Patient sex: F
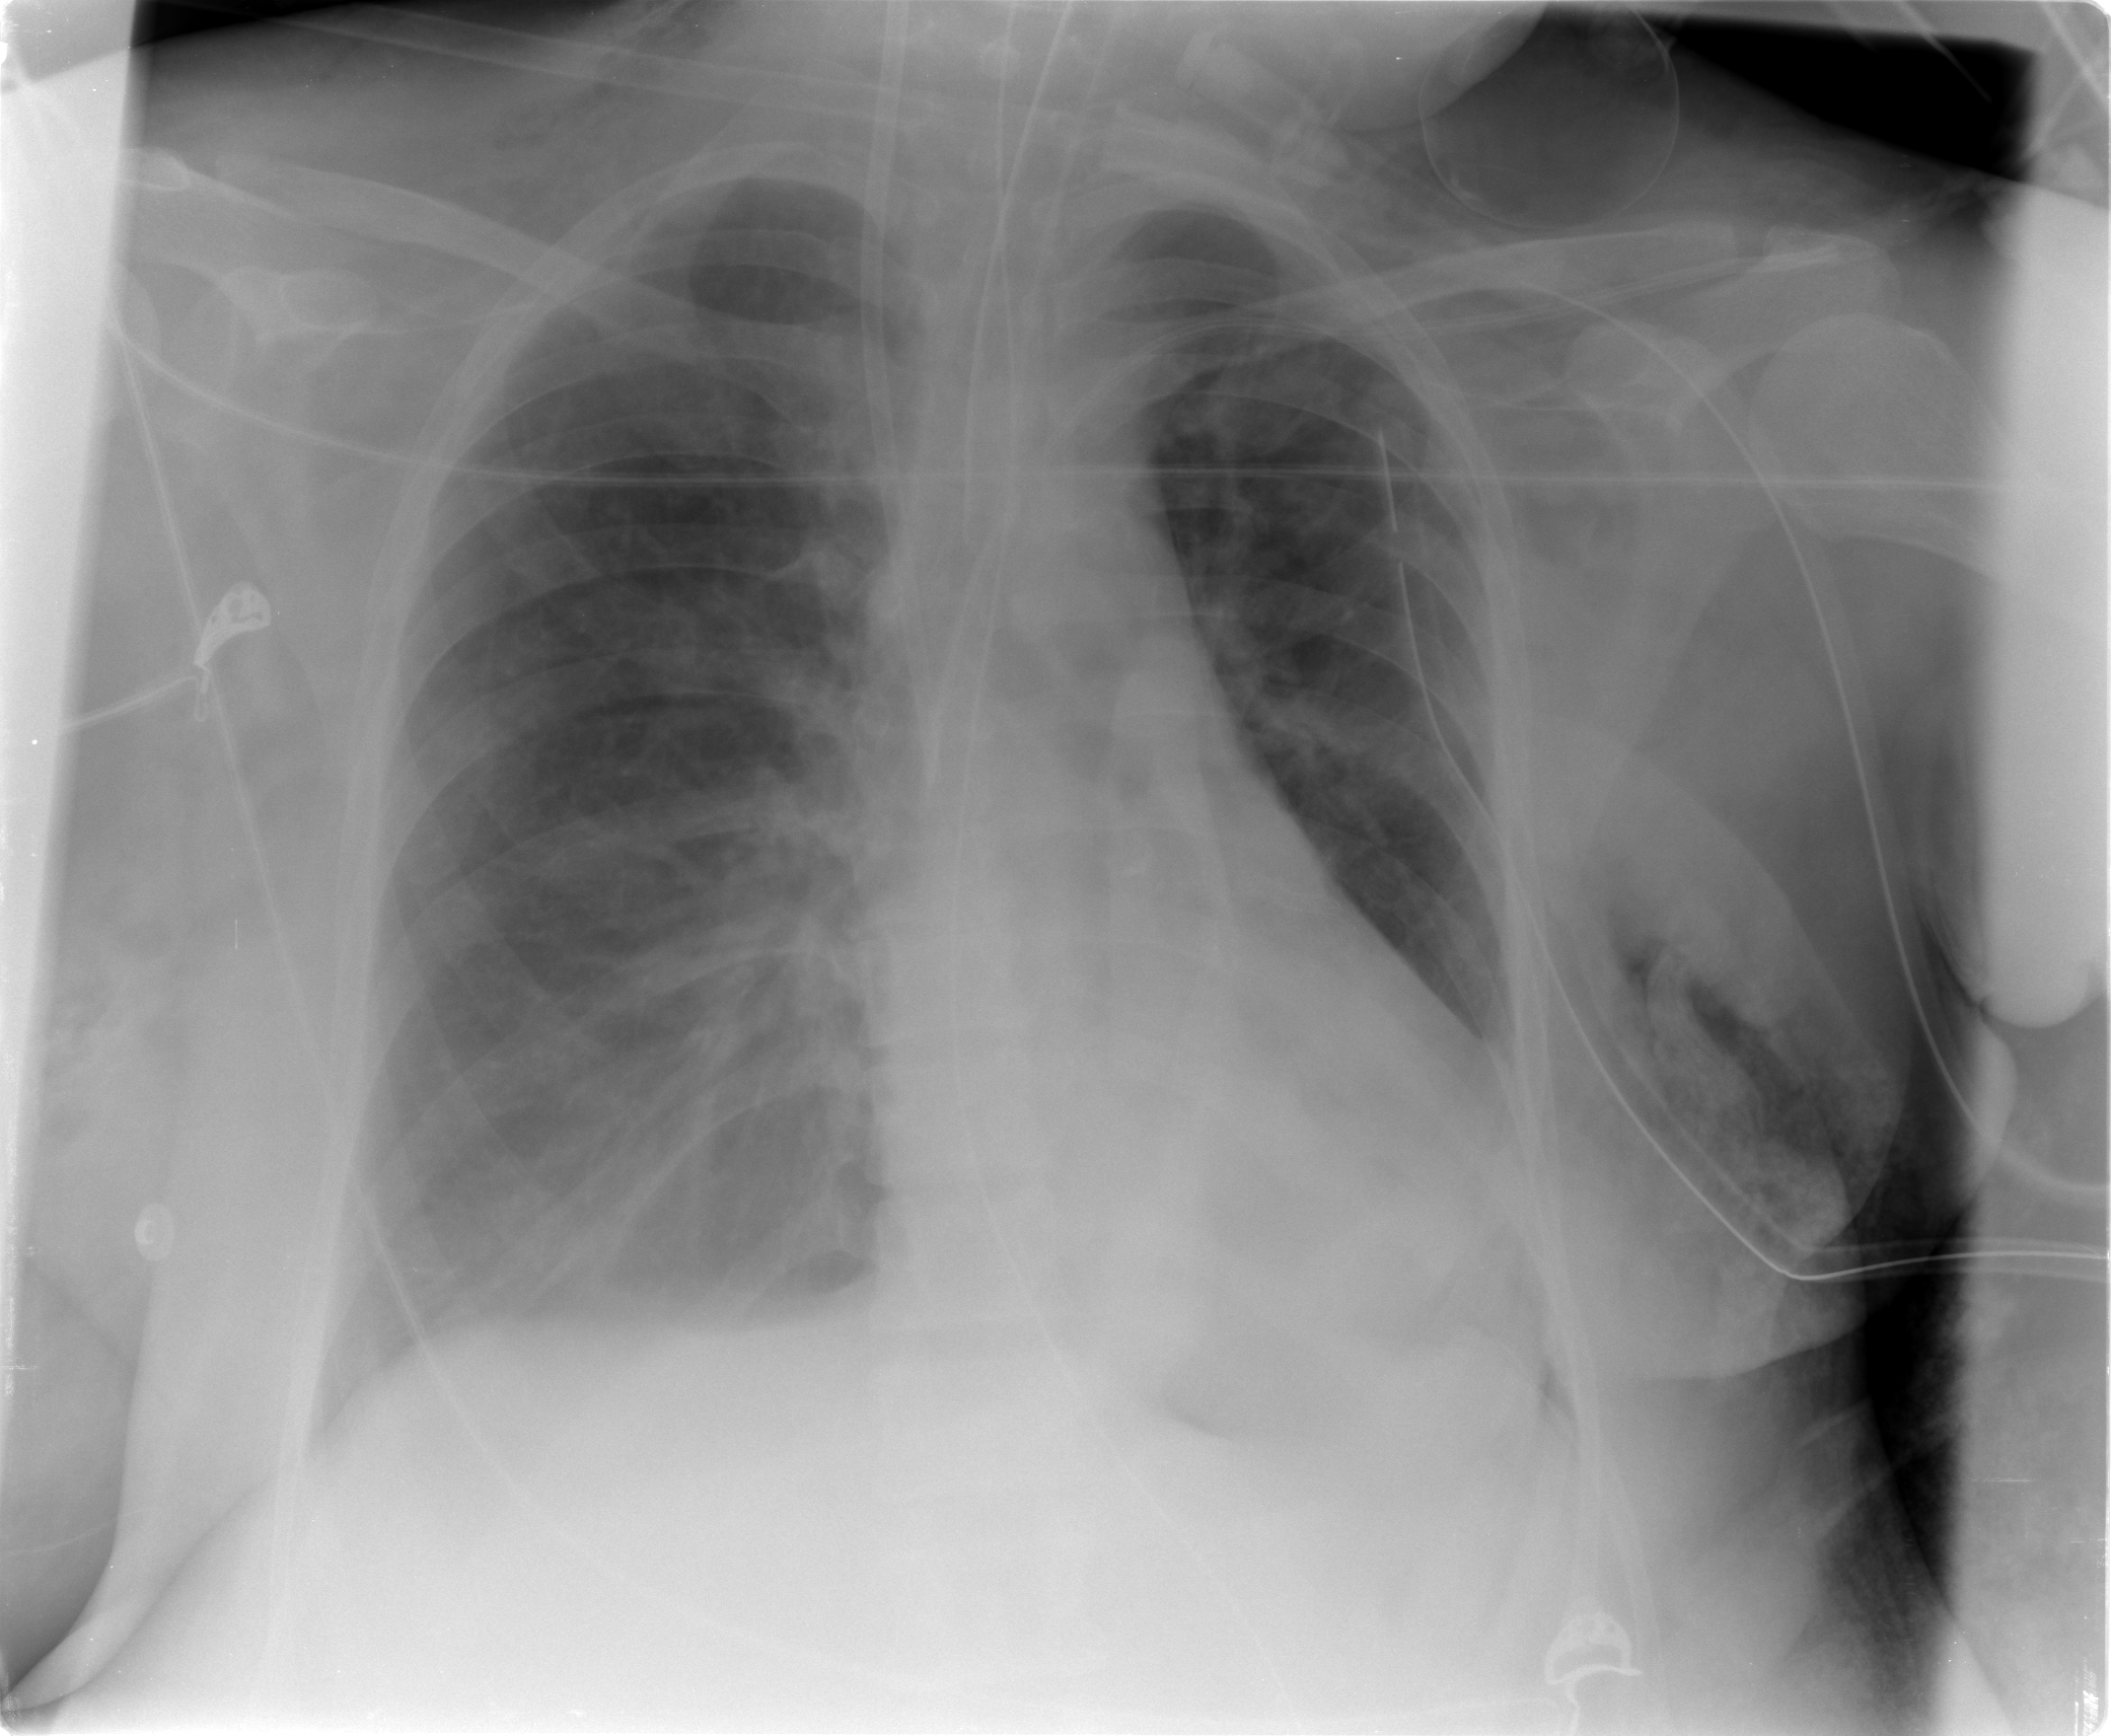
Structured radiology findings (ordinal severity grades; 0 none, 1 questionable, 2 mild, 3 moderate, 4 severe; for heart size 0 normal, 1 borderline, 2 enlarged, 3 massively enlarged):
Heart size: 2
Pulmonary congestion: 2
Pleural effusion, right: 1
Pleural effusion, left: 0
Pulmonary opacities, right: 1
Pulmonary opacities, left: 1
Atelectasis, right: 0
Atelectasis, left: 0